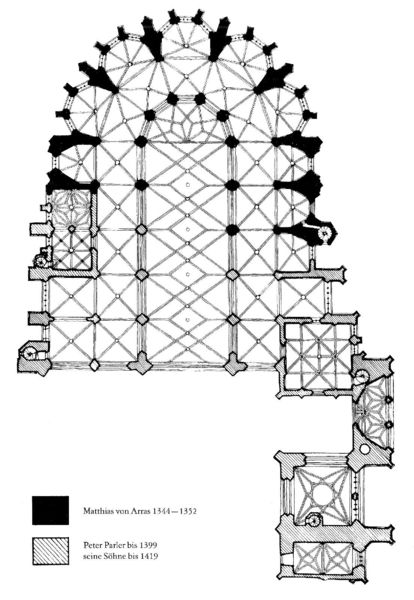
Titel: Prag, Veitsdom, Choransicht
Standort: Prag, Veitsdom (EU - Tschechische Republik)
Schlagwörter: schwarz, skizze, weiss, zeichnung, architektur, kirche, schiff, kuppel, architecture, church, columns, white, window, black, gray, parlor, room, wall, windows, floor, gewölbe, kathedrale, zickzack, kreuze, apsis, house, plan, entrance, drawing, glass, grundriss, bauplan, design, symetry, kapellen, apse, cathedral, pews, seitenkapellen, gate, plans, symmetry, planung, art, detail, map, gothic, aisle, floorplan, peter, altar, matthias, geometry, diagram, blueprint, rooms, rows, legend, graph, layout, 1419, code, architektur#, years, parler, arras, hausbogen, matthias von arras, peter parier, plot, dates, 1344, 1352, 1399, sohne, 프랙탈과 같은 모양이다., 청룡열차같이 생기기도 했다., 흑백사진이다., 주로 삼각형과 사각형 위주로 구성되어 있다., 그림 밑에는 부가설명같은 것이 되어있다., 년도도 적혀있다., legrundriss, a419